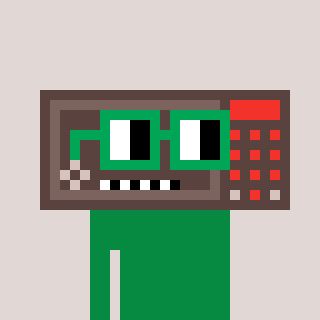
a pixel art character with square green glasses, a wallsafe-shaped head and a green-colored body on a warm background